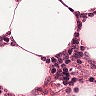
Metastatic tissue present: no